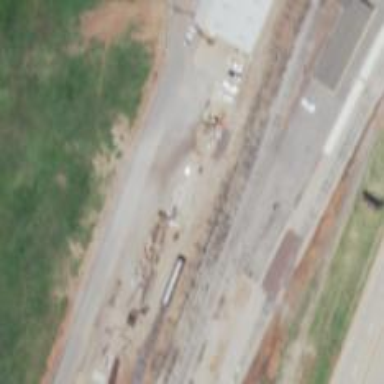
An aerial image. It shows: Rail spur service.